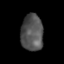
Tissue: lung
Cell type: Others
Senescence score: 0.1883
Nuclear area (px): 789
Mean DAPI intensity: 83.7